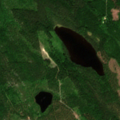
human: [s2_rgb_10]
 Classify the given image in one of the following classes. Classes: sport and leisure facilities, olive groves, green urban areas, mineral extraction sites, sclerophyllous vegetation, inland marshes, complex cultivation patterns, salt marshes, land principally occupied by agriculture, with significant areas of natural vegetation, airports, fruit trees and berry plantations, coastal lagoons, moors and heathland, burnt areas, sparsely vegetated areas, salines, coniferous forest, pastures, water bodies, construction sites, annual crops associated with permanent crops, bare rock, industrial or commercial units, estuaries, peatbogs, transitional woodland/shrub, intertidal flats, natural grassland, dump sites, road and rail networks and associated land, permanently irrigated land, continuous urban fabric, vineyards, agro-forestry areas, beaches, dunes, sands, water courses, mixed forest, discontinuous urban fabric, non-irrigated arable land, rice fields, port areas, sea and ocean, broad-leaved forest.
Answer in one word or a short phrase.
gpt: coniferous forest, mixed forest